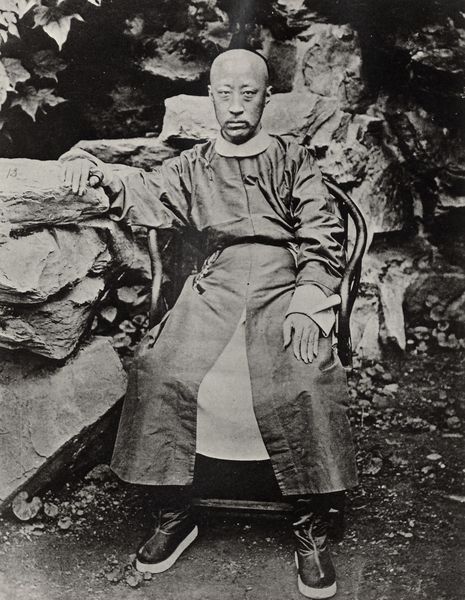
Titel: Der Prinz K'ung (I-hsien), Führer der Reformbewegung nach 1860
Künstler: John Thomson
Schlagwörter: baum, blätter, felsen, fuß, hand, laub, mann, schatten, umhang, weiß, landschaft, sitzen, finger, grau, hintergrund, jahrhundertwende, kleid, mund, nase, schwarz, stuhl, blick, alt, bart, arm, augen, gesicht, kleidung, kragen, stein, steine, ärmel, bildnis, hände, portrait, porträt, rückenlehne, natur, strauch, boden, auge, gewand, mantel, sitzend, blatt, pflanzen, frontal, kinn, lippen, ohren, wald, rund, garten, beine, bein, füße, japan, lehne, schuhe, studie, fels, mauer, kahl, steinmauer, sepia, arbeiter, kaiser, wein, ernst, streng, glatze, sitzt, stufen, faltenwurf, steinmetz, nägel, ring, foto, fotografie, photographie, draußen, asien, schwarz-weiss, asiatisch, manschetten, stiefel, schuh, photo, china, weißß, efeu, fingernägel, religiös, mönch, frei, ahorn, absatz, aufnahme, bugholz, kolonie, bartlos, kimono, chinese, fernost, asiate, sohlen, langärmlig, tibet, asiat, buddhist, vietnam, mönsch, stzend, shaolin, keiser, glazte, 1880, weo´ß, tibetaner, walk